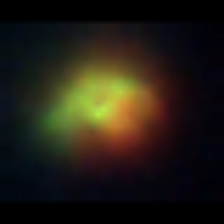
Taxon: NanoPlankton
Group: Other